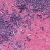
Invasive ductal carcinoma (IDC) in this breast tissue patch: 0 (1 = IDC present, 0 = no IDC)